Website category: restaurant
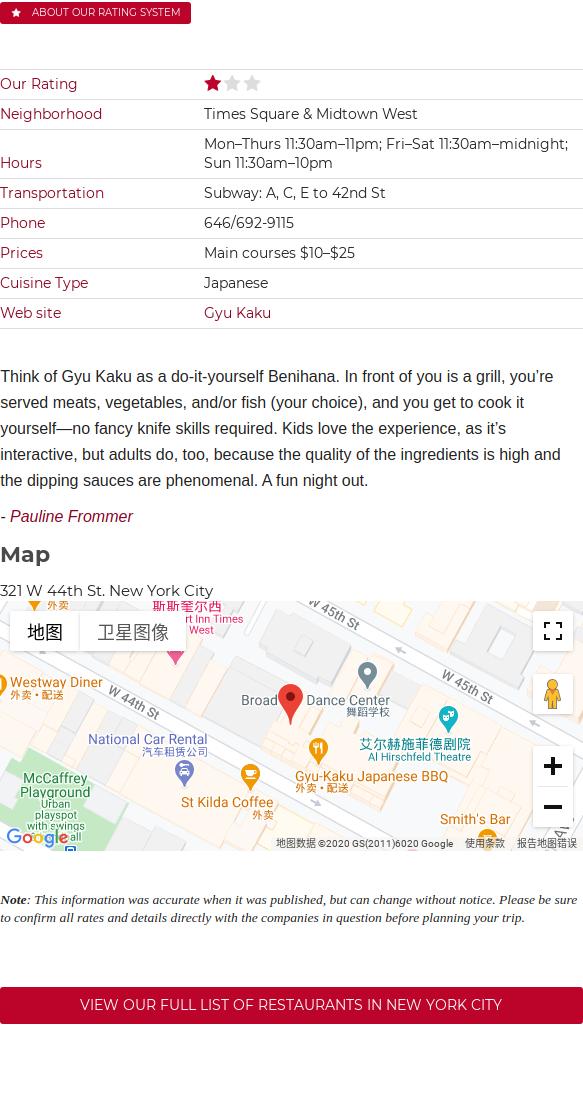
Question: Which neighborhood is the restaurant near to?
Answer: Times Square & Midtown West

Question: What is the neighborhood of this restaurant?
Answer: Times Square & Midtown West

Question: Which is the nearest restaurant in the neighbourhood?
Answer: Times Square & Midtown West

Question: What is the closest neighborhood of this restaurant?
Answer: Times Square & Midtown West

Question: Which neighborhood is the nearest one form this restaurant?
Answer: Times Square & Midtown West

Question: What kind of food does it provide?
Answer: Japanese

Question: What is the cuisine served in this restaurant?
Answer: Japanese

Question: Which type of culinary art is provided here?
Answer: Japanese

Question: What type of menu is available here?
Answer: Japanese

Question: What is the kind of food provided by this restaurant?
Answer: Japanese

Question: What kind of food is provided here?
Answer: Japanese

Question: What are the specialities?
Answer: Japanese

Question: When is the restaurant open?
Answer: MonThurs 11:30am11pm; FriSat 11:30ammidnight; Sun 11:30am10pm

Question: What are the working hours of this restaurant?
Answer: MonThurs 11:30am11pm; FriSat 11:30ammidnight; Sun 11:30am10pm

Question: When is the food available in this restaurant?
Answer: MonThurs 11:30am11pm; FriSat 11:30ammidnight; Sun 11:30am10pm

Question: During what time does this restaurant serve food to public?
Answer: MonThurs 11:30am11pm; FriSat 11:30ammidnight; Sun 11:30am10pm

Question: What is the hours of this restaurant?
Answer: MonThurs 11:30am11pm; FriSat 11:30ammidnight; Sun 11:30am10pm

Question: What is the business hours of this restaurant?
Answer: MonThurs 11:30am11pm; FriSat 11:30ammidnight; Sun 11:30am10pm

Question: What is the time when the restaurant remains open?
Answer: MonThurs 11:30am11pm; FriSat 11:30ammidnight; Sun 11:30am10pm

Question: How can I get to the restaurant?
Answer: Subway: A, C, E to 42nd St

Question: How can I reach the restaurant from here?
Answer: Subway: A, C, E to 42nd St

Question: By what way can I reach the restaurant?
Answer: Subway: A, C, E to 42nd St

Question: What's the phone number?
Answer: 646/692-9115

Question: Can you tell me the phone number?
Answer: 646/692-9115

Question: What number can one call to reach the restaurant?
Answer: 646/692-9115

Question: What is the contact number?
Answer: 646/692-9115

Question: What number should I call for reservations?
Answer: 646/692-9115

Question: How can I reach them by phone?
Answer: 646/692-9115

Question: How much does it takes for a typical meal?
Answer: Main courses $10$25

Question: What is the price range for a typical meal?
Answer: Main courses $10$25

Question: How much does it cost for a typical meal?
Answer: Main courses $10$25

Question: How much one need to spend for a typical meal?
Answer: Main courses $10$25

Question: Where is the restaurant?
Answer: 321 W 44th St. New York City

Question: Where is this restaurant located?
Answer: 321 W 44th St. New York City

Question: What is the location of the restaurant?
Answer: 321 W 44th St. New York City

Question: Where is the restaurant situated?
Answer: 321 W 44th St. New York City

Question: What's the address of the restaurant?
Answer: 321 W 44th St. New York City

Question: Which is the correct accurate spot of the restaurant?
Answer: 321 W 44th St. New York City

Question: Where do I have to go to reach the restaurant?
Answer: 321 W 44th St. New York City